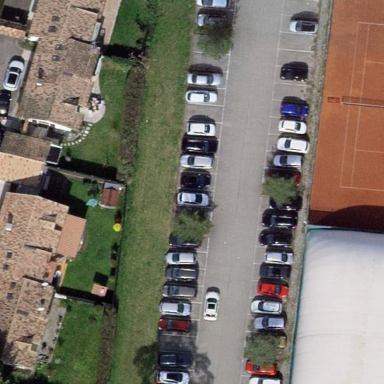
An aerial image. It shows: Parking area with surface.